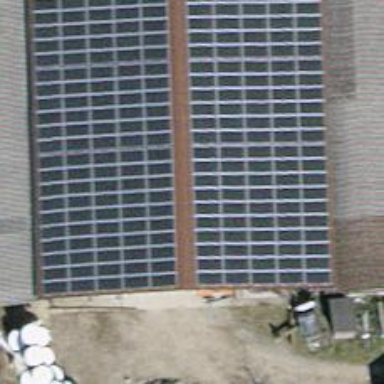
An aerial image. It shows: Solar power generator with photovoltaic panels.